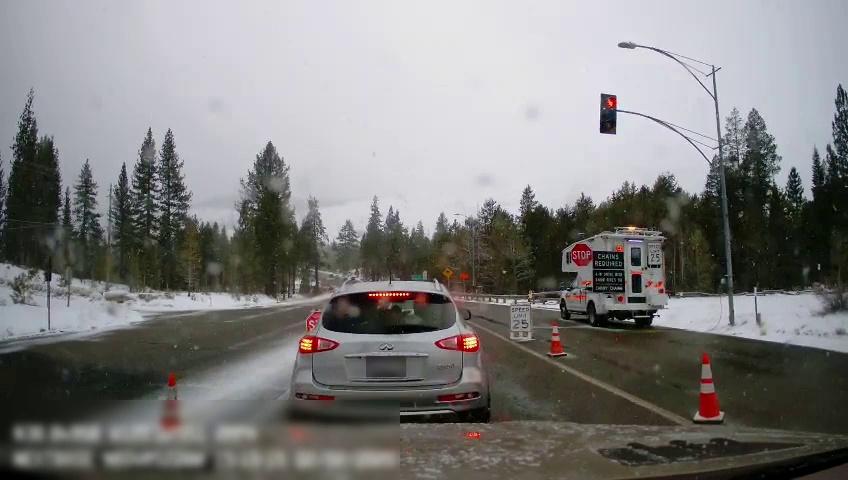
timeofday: Day
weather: Snowy
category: Drivable Space
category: Vehicles | Truck
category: Vehicles | SUV
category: Lanes | Alternate Lane
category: Traffic | Lights
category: Traffic | Signs
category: Traffic | Signs
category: Traffic | Signs
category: Traffic | Signs
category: Traffic | Signs
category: Traffic | Signs
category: Traffic | Signs
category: Traffic | Signs
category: Traffic | Signs